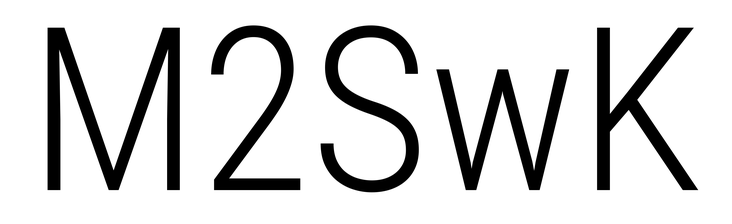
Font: Roboto_Condensed_Light